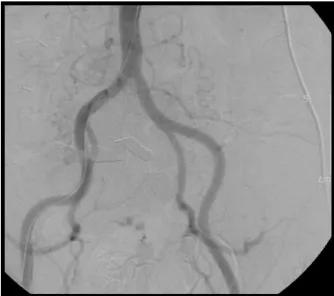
A: Abdominal aortic angiogram: performed via the right femoral artery.
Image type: radiology (ultrasound)